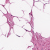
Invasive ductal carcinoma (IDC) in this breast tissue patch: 0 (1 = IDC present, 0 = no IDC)